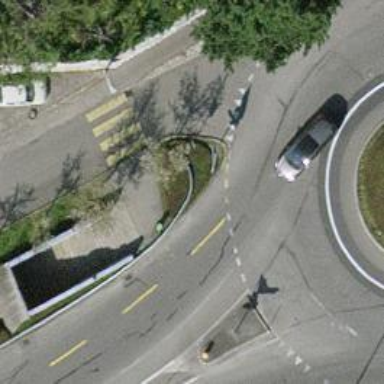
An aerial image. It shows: Footway with concrete surface.